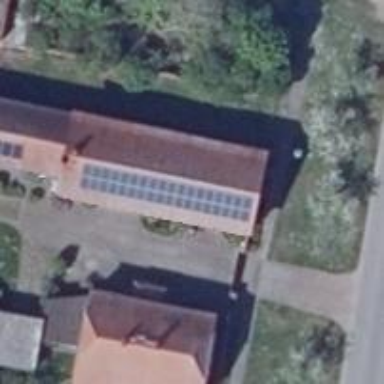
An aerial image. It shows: Solar photovoltaic panel generator producing electricity in small installation.